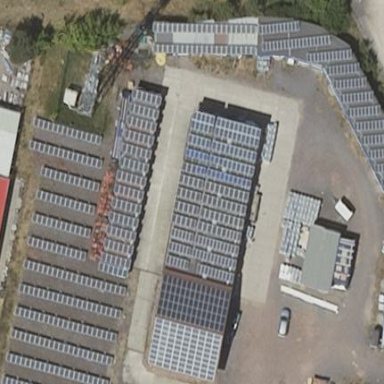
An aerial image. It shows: Building with solar photovoltaic panel generator.